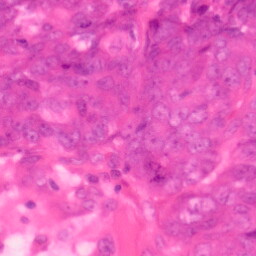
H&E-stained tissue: Colon